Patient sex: M
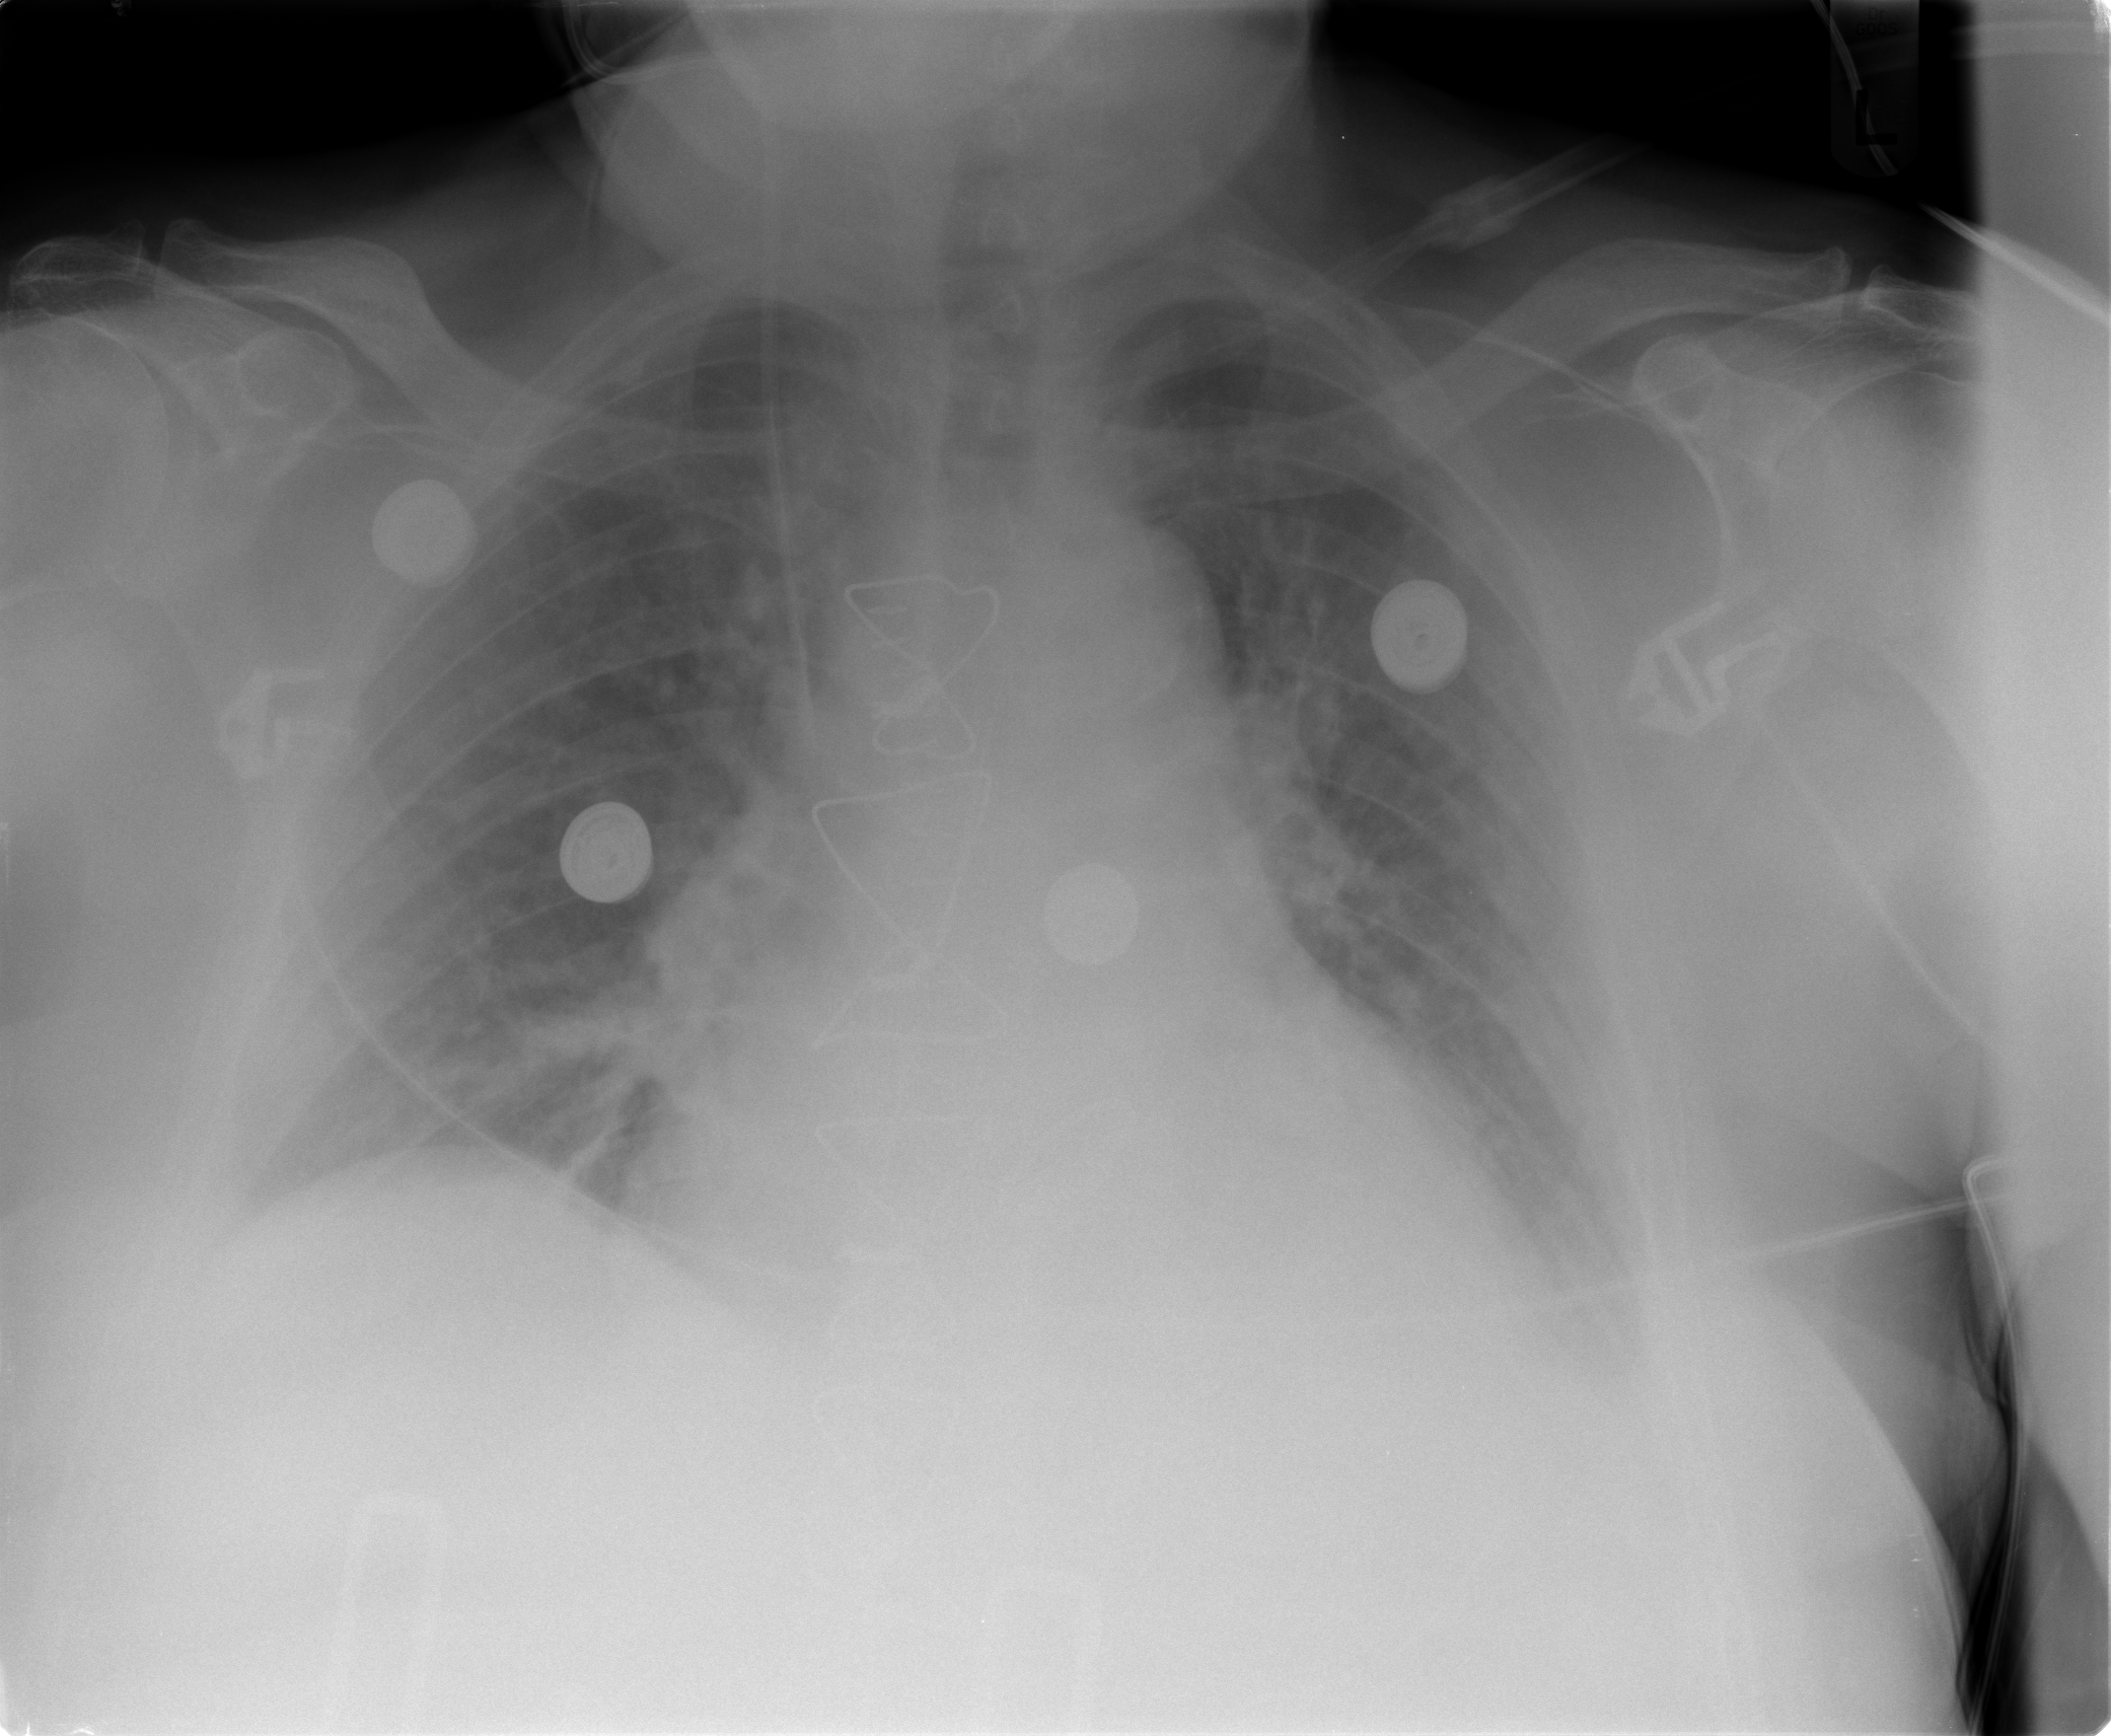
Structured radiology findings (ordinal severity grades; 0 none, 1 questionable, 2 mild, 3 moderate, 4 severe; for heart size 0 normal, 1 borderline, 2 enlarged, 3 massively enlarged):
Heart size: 1
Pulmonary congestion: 0
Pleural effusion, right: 0
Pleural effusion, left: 1
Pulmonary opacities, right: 0
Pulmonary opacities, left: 0
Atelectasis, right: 1
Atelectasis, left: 1